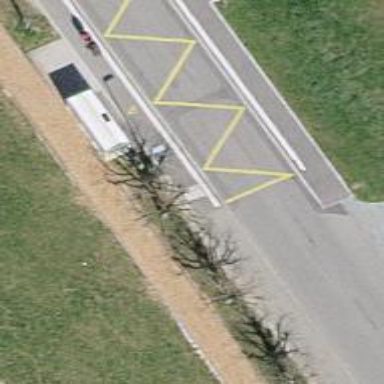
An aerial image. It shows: Platform for public transport with shelter.